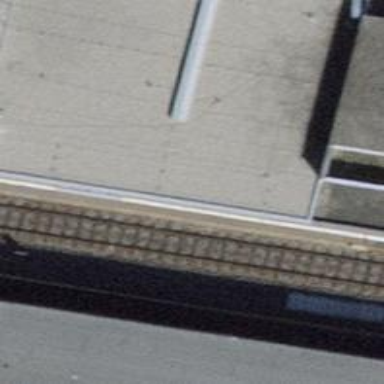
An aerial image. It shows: Railway stop with public transport stop position.